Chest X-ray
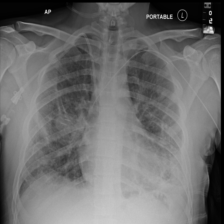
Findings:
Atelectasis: negative
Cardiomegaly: negative
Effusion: negative
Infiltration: negative
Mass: negative
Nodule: negative
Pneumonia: negative
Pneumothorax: negative
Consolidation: negative
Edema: negative
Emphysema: negative
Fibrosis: negative
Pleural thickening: negative
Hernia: negative